Question: What is the reading of the measurement in the image?
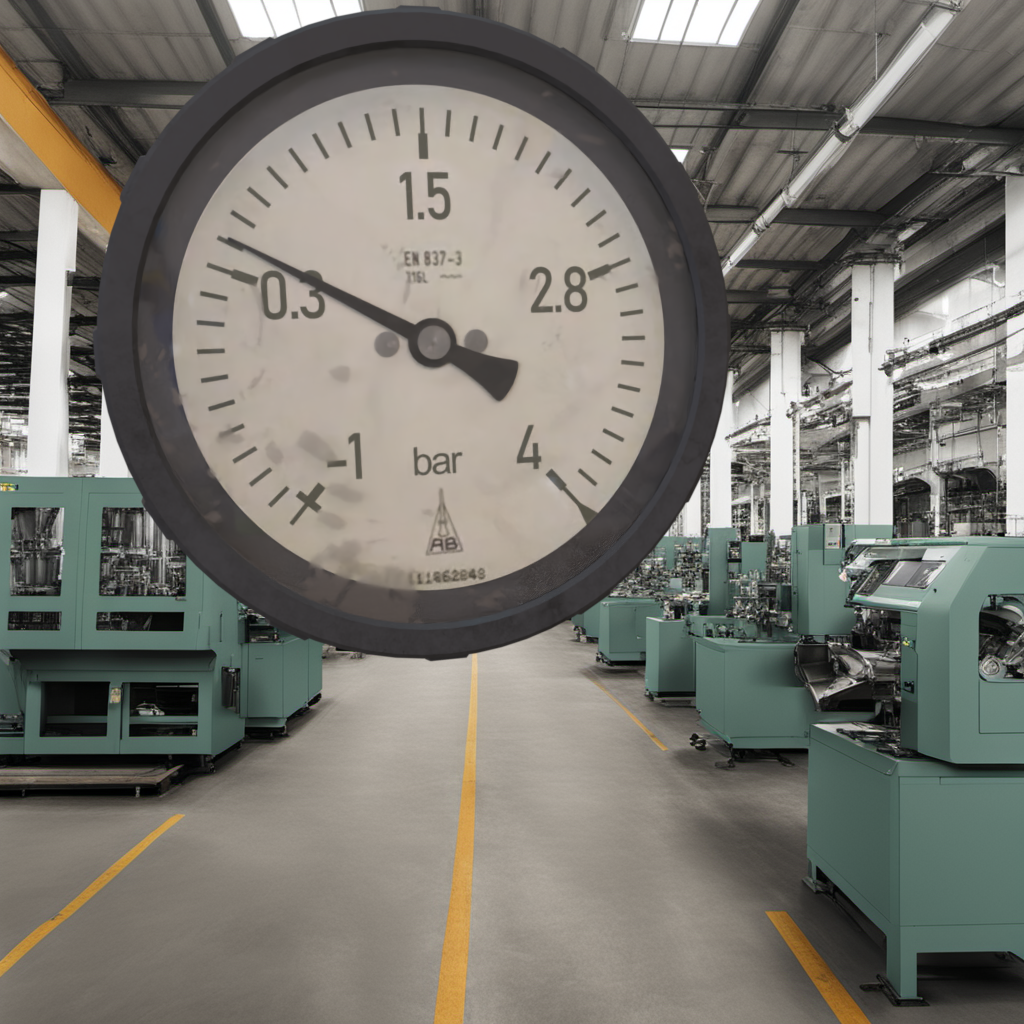
Answer: The result is 0.36
Question: What is the value range of this measurement?
Answer: The range is from -1 to 4
Question: What is the minimum and maximum value of the measurement shown in the image?
Answer: The minimum value is -1 and the maximum value is 4